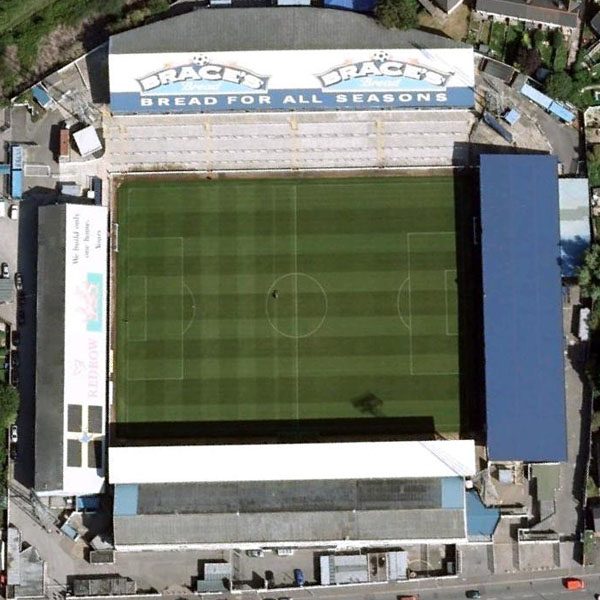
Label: footballField